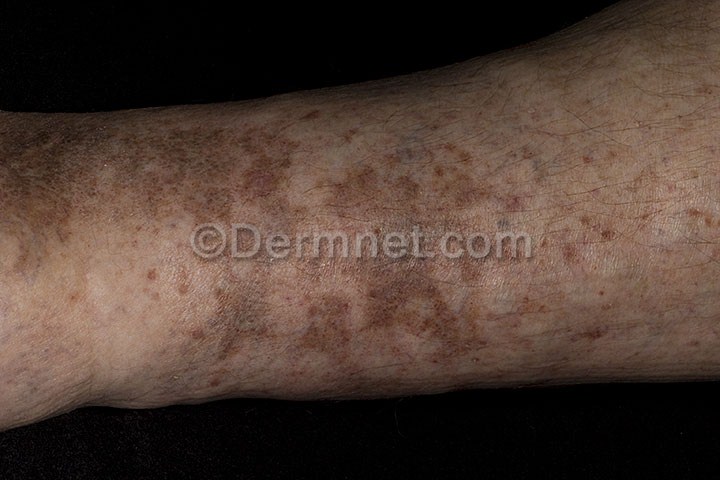
Disease: Eczema Photos